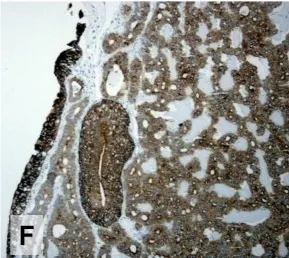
Composite figure of carcinoid tumor of urinary bladder. F) urothelium and tumor cells strongly reacted with keratin 7.
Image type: pathology (immunostaining)